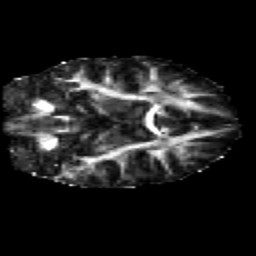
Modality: FA
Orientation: coronal
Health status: healthy
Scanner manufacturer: siemens
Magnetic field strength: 3 T
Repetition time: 12 s
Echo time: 0.092 s